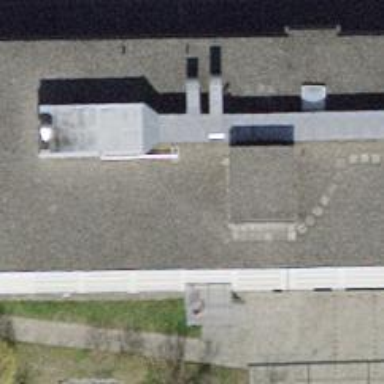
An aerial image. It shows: Dormitory with flat roof.